Field crop: maize
Growth stage: 2
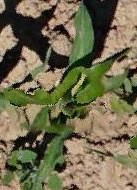
Species: maize